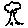
Label: tree